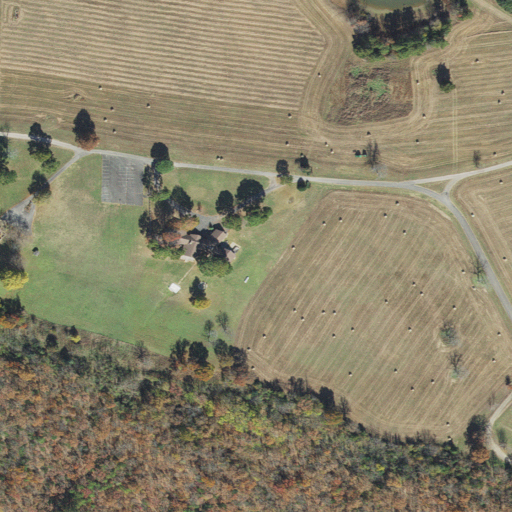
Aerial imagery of mountain in Arkansas named Jenkins Mountain containing pasture, deciduous forest, open development, evergreen forest, medium intensity development, low intensity development, open water, and mixed forest